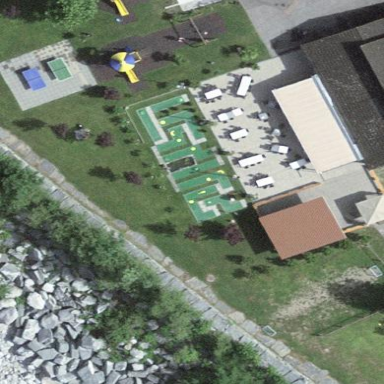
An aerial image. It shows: Miniature golf leisure land.